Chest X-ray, AP view. Patient: 46 years old, sex F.
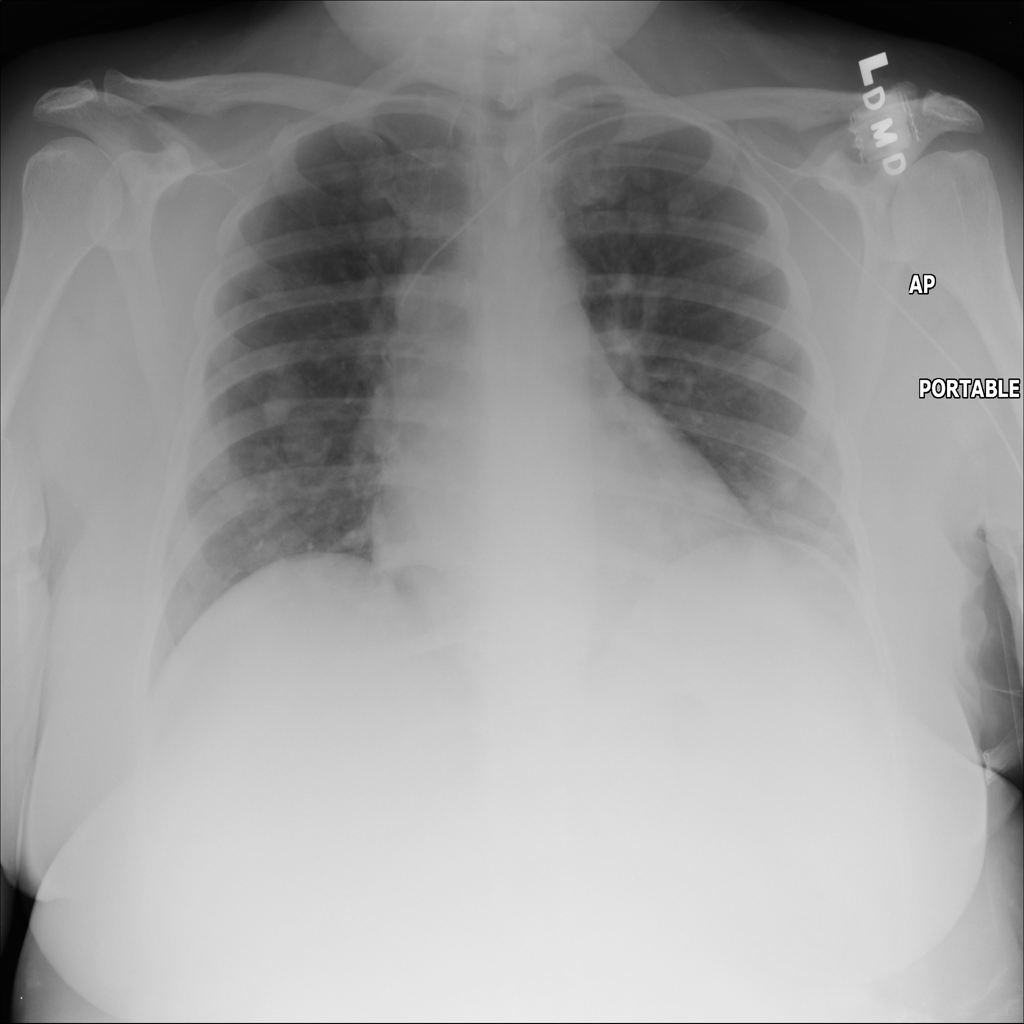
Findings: Mass